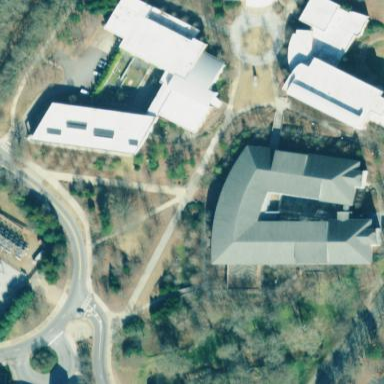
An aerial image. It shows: University building with gabled roof.